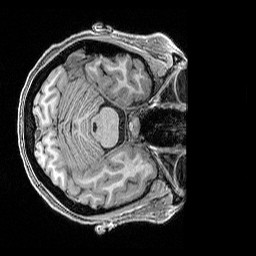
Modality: T1w
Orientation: axial
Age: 40
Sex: female
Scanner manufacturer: siemens
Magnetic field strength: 3 T
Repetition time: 2.5 s
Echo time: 0.00296 s